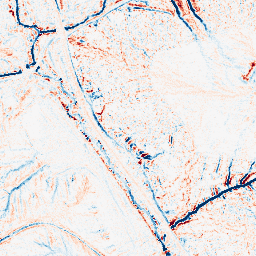
Category: edge_preserving
Decomposition family: median
Decomposition parameters: size: 7
Upsampling method: bicubic
Upsampling parameters: scale: 4
Upsampling scale: 4